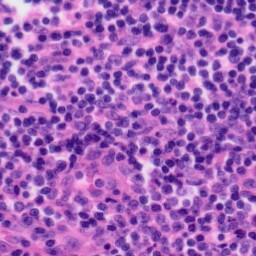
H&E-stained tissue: Tonsil